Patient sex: M
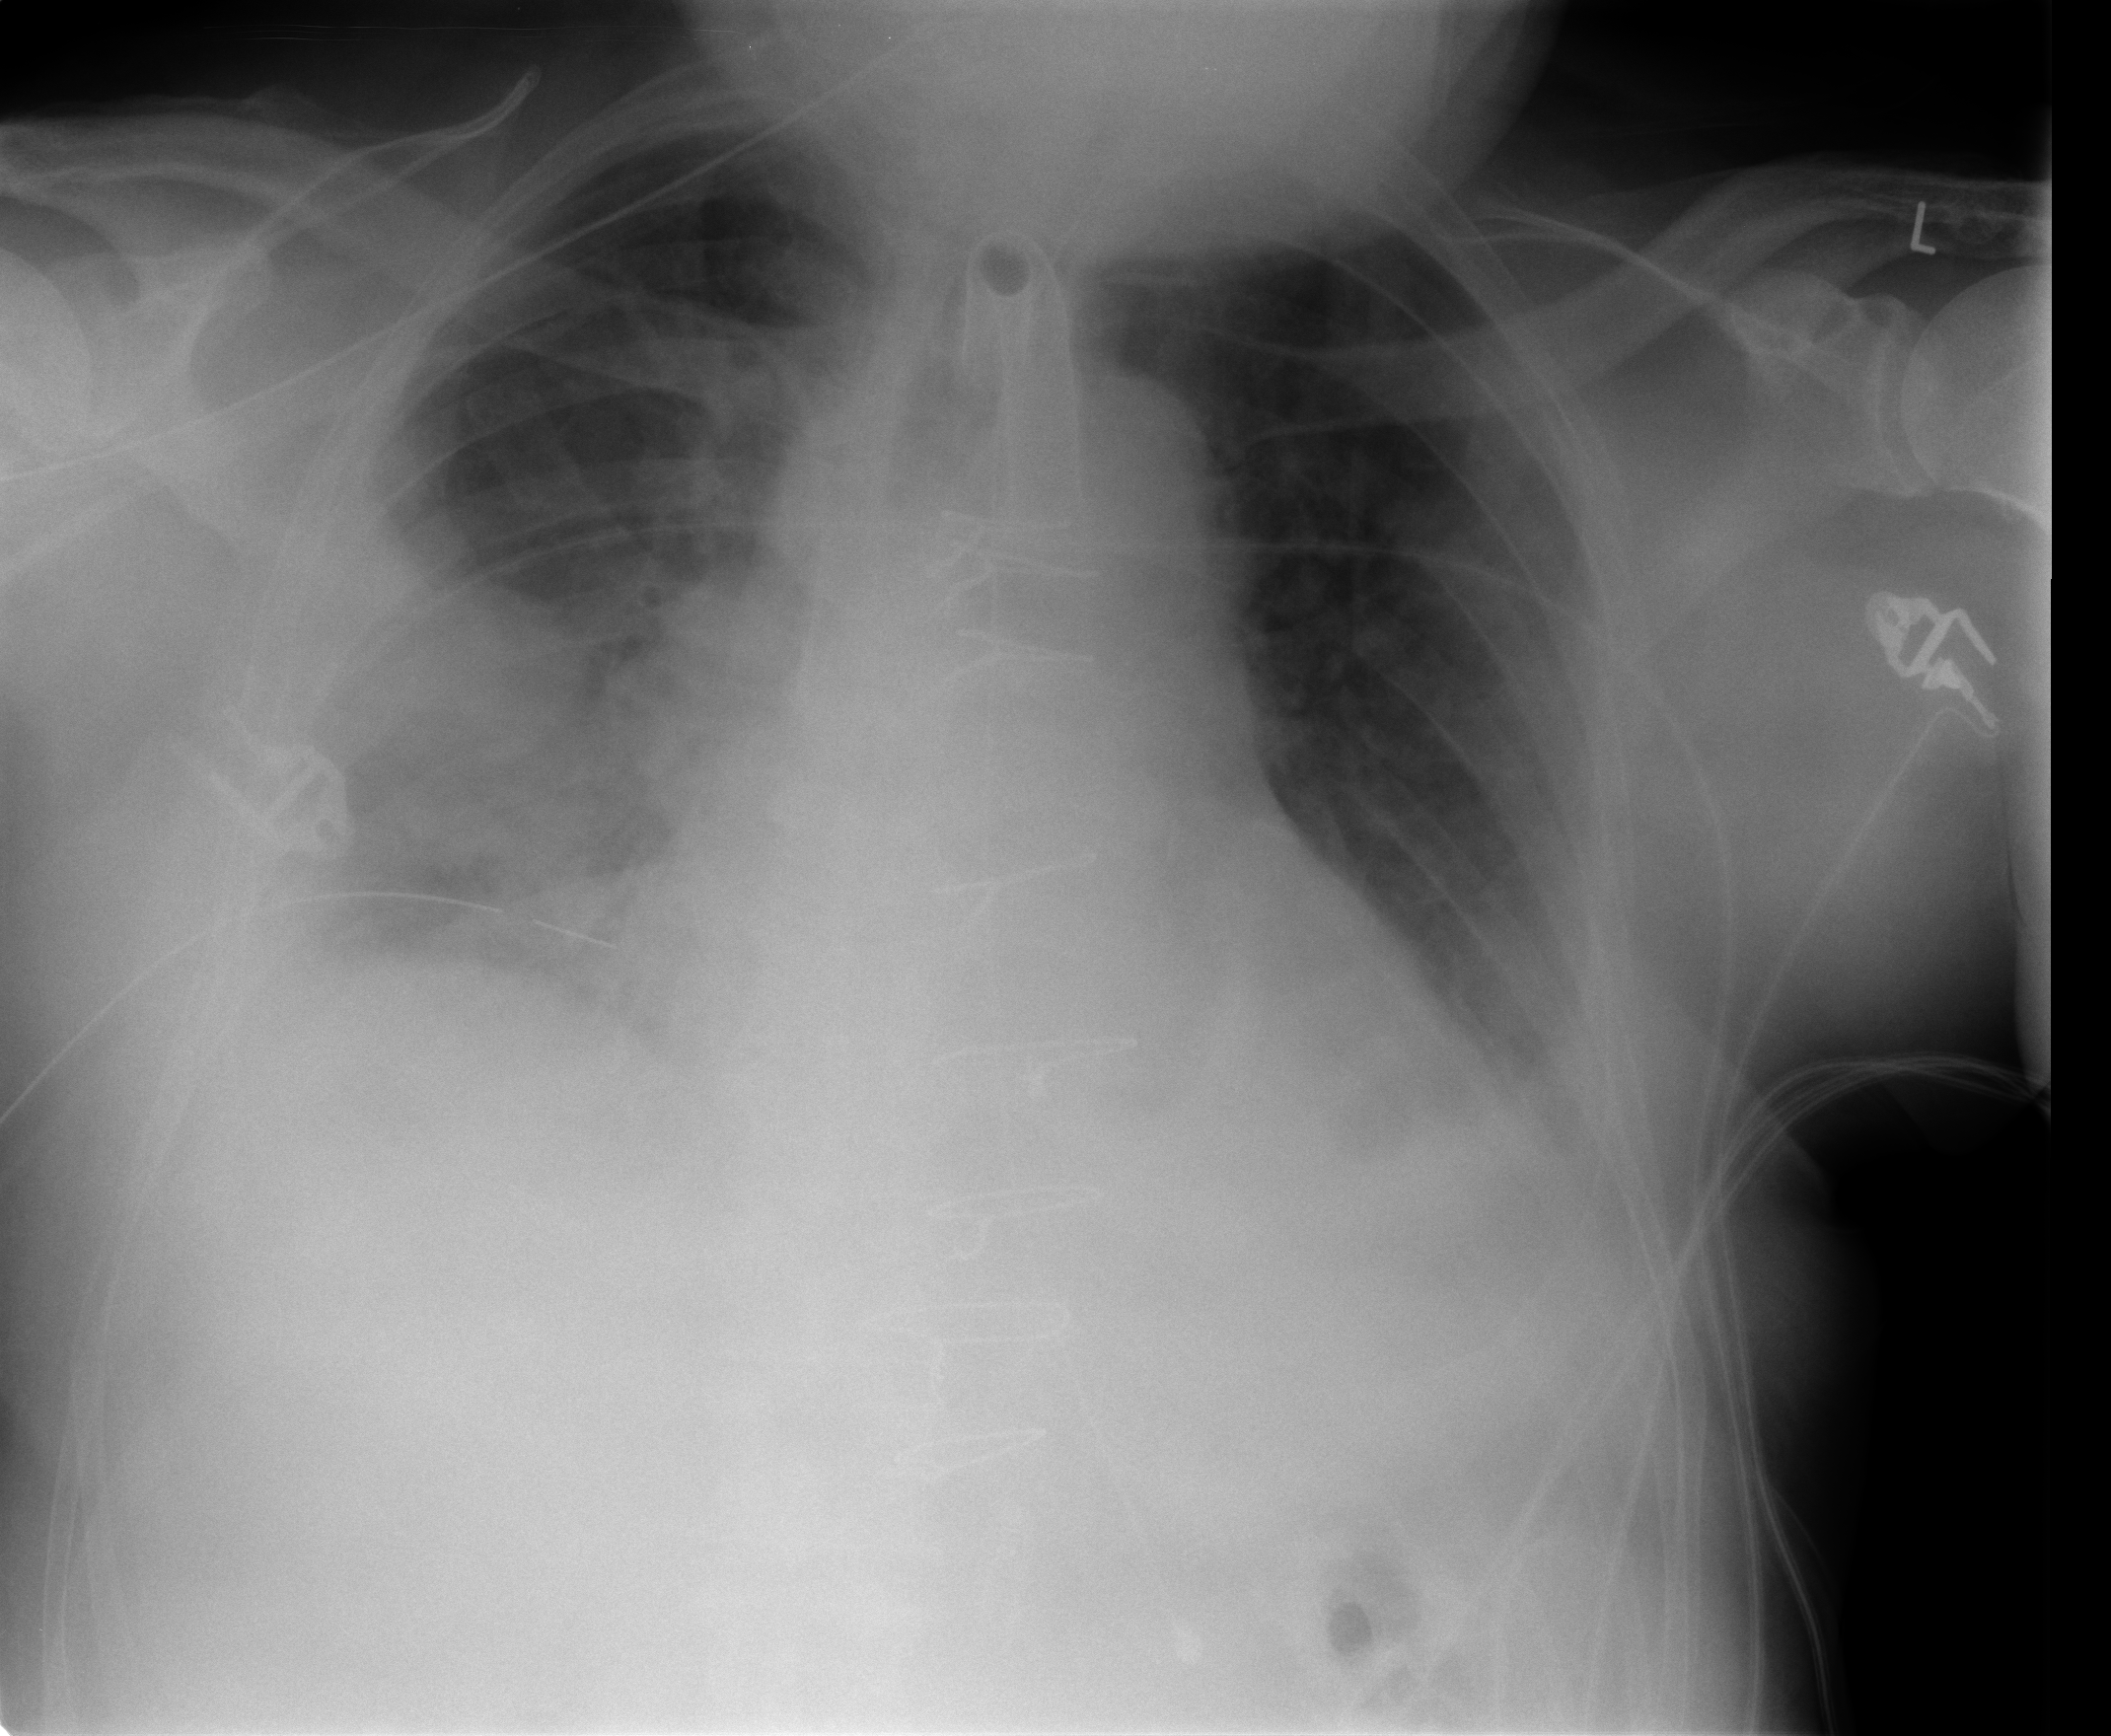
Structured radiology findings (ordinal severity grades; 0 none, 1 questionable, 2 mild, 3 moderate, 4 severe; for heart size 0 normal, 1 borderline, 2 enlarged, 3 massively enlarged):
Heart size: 2
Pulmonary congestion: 1
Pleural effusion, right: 2
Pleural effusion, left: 2
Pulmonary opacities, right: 2
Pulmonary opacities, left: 0
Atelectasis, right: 2
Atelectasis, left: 2